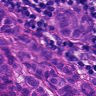
Metastatic tissue present: yes